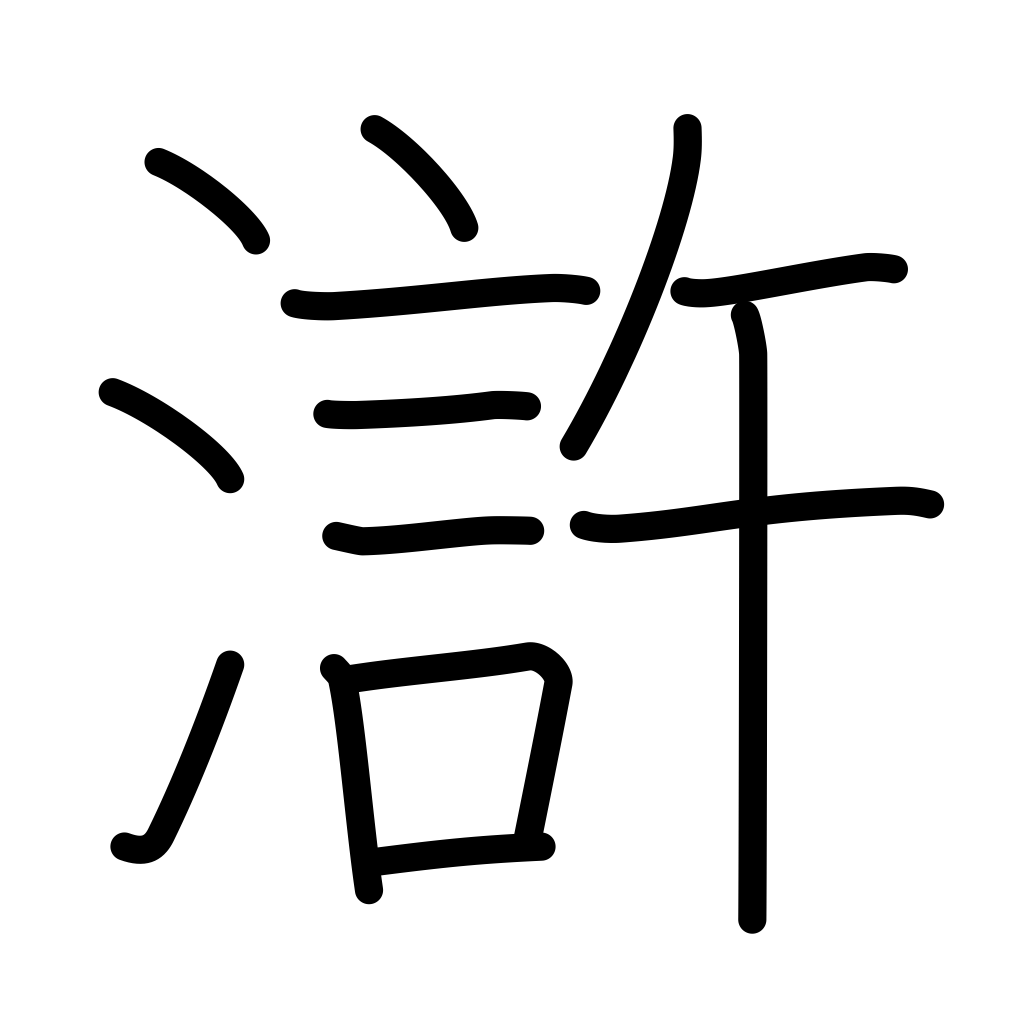
Meaning: vicinity